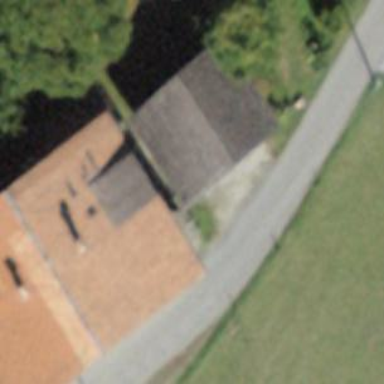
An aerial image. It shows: Garage building.